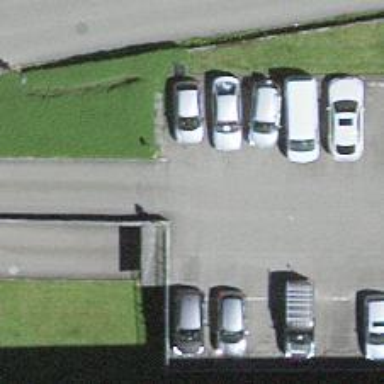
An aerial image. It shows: Group of garages.